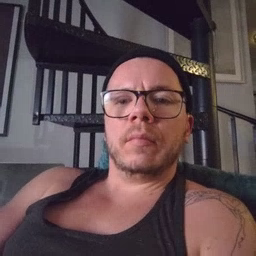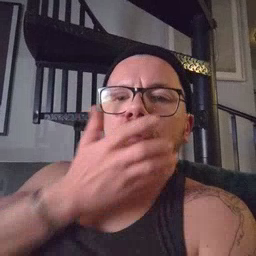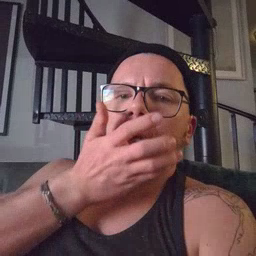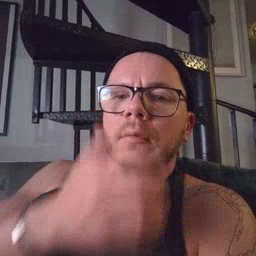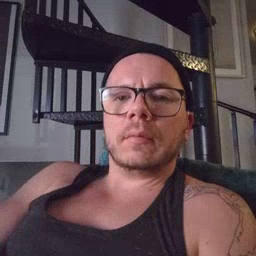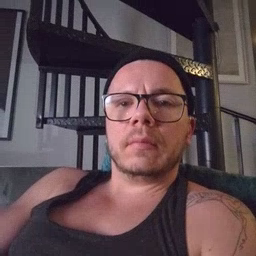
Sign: grass